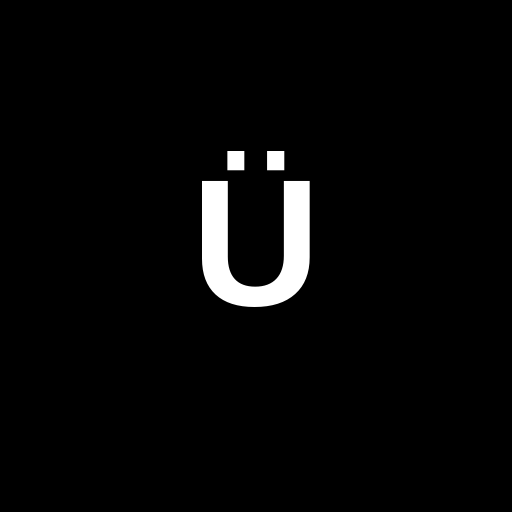
Character: Ü
Unicode: U+00DC (LATIN CAPITAL LETTER U WITH DIAERESIS)